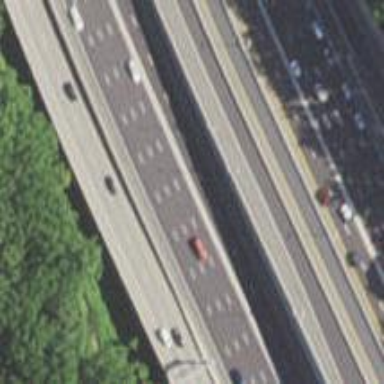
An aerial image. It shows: Motorway junction.